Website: lowes
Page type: billing-address
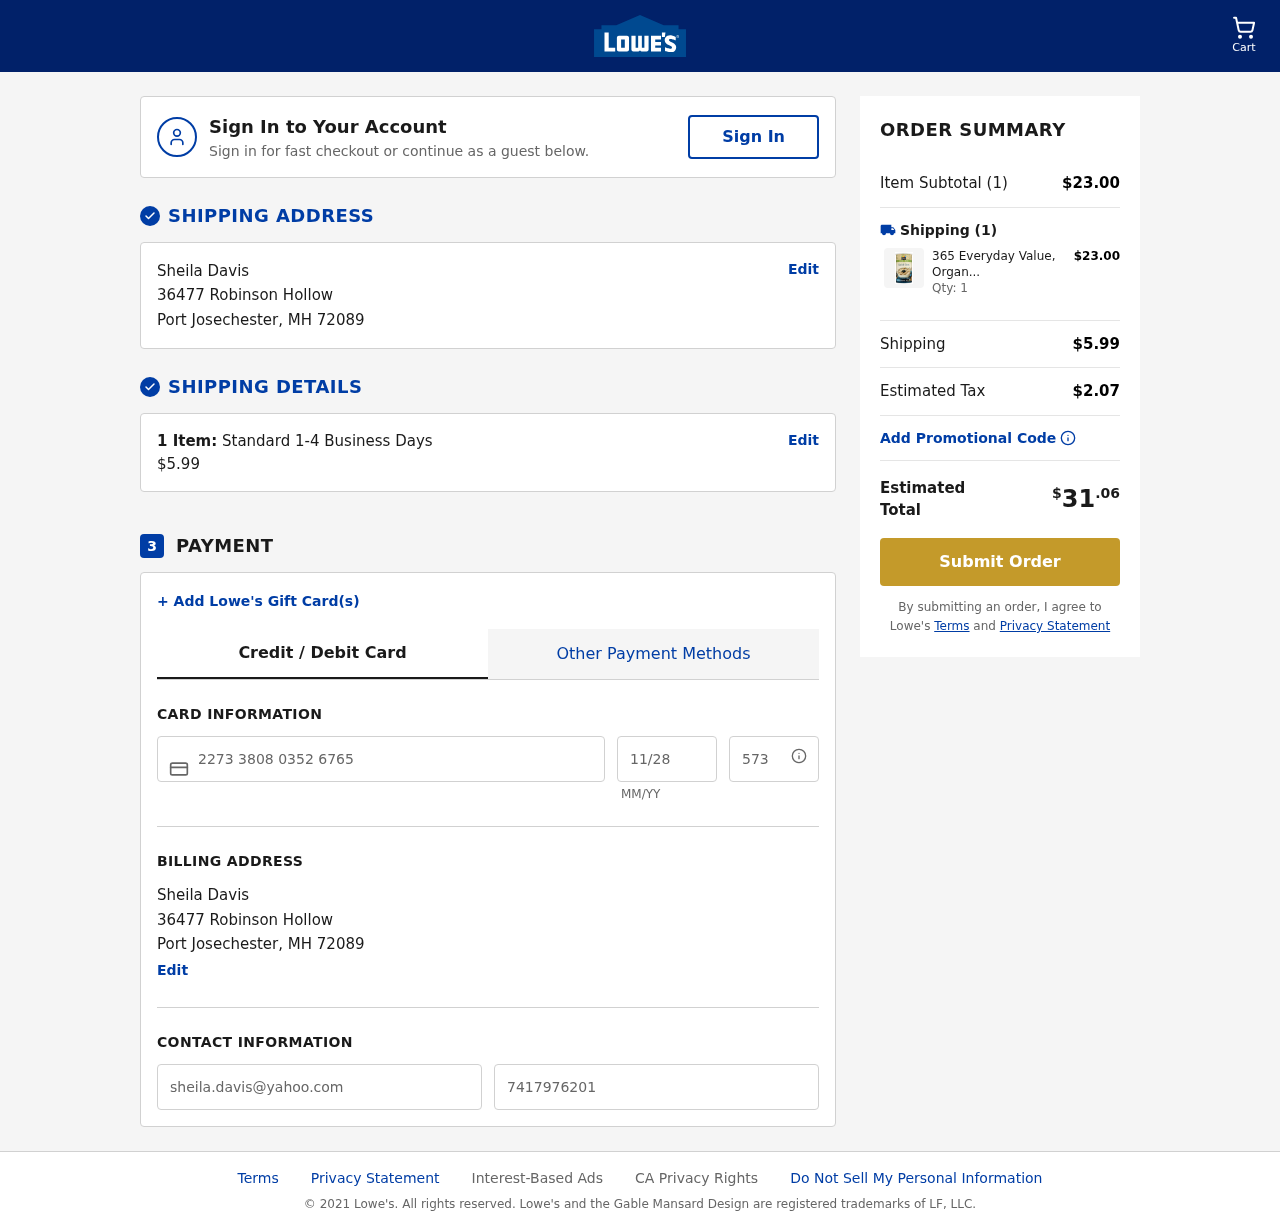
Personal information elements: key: PII_CARD_CVV
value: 573
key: PII_CARD_EXPIRY
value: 11/28
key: PII_CARD_NUMBER
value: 2273 3808 0352 6765
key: PII_CITY
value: Port Josechester
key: PII_EMAIL
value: sheila.davis@yahoo.com
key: PII_FULLNAME
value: Sheila Davis
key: PII_PHONE
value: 7417976201
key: PII_POSTCODE
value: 72089
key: PII_STATE_ABBR
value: MH
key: PII_STREET
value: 36477 Robinson Hollow
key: PII_FULLNAME2
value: Sheila Davis
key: PII_CITY2
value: Port Josechester
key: PII_STATE_ABBR2
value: MH
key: PII_POSTCODE_FULL
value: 72089
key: PII_POSTCODE_NUMERIC
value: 72089
Product elements: key: PRODUCT1_NAME
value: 365 Everyday Value, Organic Quick Oats, 18 oz
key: PRODUCT1_PRICE
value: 23
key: PRODUCT1_QUANTITY
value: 1
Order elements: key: ORDER_NUM_ITEMS
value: Cart
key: ORDER_NUM_ITEMS
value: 1 Item:
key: ORDER_NUM_ITEMS
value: Item Subtotal (1)
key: ORDER_SHIPPING_COST
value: $5.99
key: ORDER_SUBTOTAL
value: $23.00
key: ORDER_TAX
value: $2.07
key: ORDER_TOTAL
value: $31.06